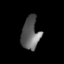
Tissue: lung
Cell type: Smooth muscle cells
Senescence score: 0.5895
Nuclear area (px): 557
Mean DAPI intensity: 98.375